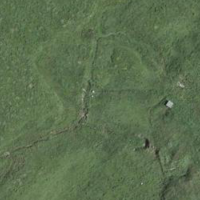
EUNIS habitat code: 24
Species observed at this site:
Dryocopus martius
Fringilla montifringilla
Lophophanes cristatus
Spinus spinus
Periparus ater